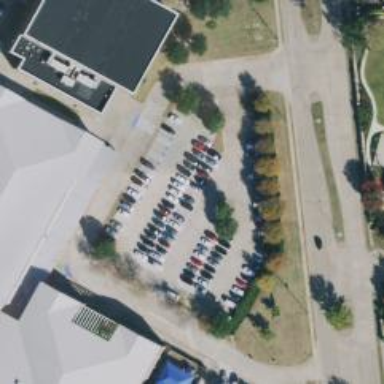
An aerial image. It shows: Parking space is available.